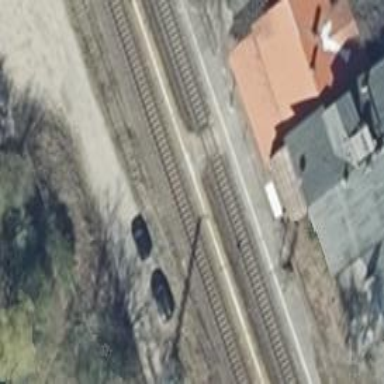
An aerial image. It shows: Railway stop with public transport stop position.